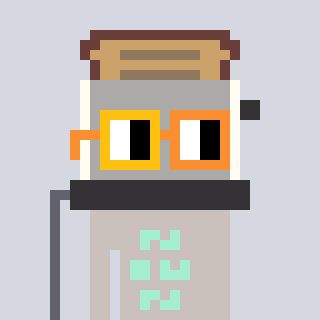
a pixel art character with square yellow and orange glasses, a toaster-shaped head and a foggrey-colored body on a cool background